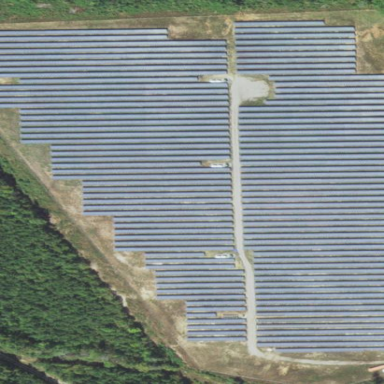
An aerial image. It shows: Solar power plant with photovoltaic technology surrounded by fence.